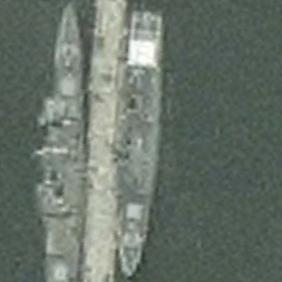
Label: destroyer